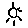
Label: sun